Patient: sex F, age 60
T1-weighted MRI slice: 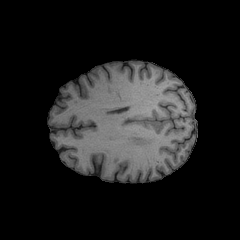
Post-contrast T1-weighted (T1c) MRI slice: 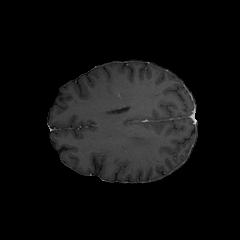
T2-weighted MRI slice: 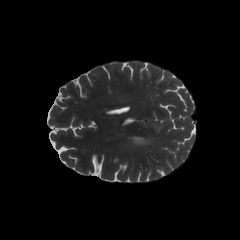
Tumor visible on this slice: yes
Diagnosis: Glioblastoma, IDH-wildtype
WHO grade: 4